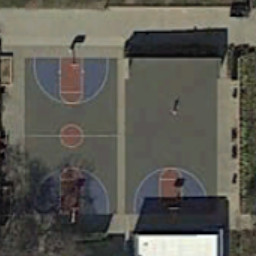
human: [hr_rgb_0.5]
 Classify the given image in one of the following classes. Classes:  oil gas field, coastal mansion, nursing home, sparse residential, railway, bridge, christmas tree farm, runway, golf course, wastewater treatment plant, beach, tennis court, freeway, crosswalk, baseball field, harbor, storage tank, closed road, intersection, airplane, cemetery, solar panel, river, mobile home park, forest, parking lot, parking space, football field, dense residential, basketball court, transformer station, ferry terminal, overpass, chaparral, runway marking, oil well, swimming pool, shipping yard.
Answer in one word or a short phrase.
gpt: basketball court